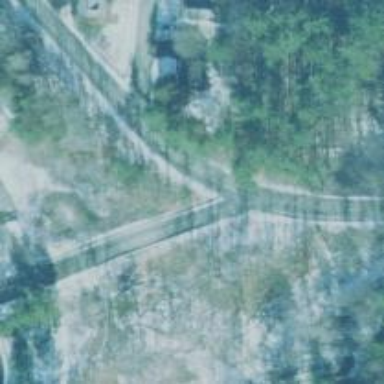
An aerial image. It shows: Stop road.